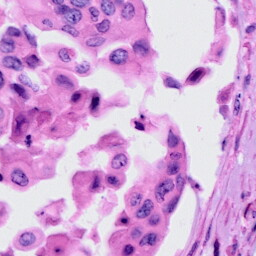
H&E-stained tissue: Cervix